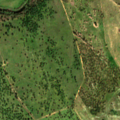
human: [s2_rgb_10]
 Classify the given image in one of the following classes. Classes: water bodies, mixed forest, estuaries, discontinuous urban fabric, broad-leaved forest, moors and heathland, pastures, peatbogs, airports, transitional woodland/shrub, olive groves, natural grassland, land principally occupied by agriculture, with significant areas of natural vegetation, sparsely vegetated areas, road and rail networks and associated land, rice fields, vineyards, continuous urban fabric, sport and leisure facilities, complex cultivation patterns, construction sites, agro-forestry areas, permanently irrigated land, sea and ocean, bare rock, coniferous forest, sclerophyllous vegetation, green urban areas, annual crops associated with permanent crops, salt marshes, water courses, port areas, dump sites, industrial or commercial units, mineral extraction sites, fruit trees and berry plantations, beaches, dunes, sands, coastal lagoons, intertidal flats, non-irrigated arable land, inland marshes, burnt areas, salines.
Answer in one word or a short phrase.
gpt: permanently irrigated land, pastures, agro-forestry areas